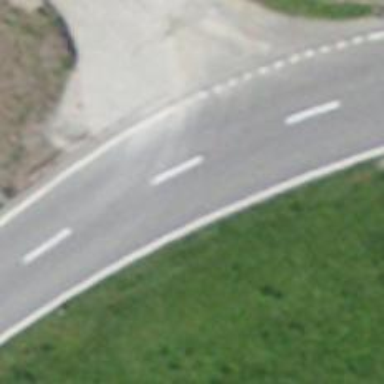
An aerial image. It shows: Secondary road with asphalt surface.